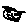
Label: smiley face